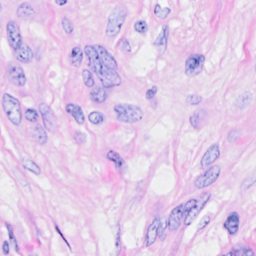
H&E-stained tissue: Breast